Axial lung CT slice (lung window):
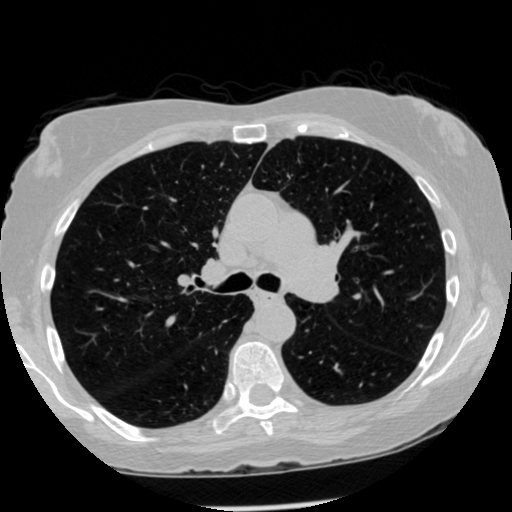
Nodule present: no